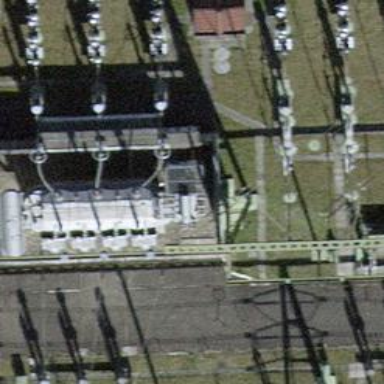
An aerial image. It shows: Insulator used in power equipment.